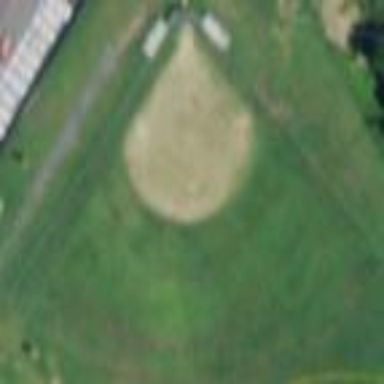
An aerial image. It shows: Baseball pitch for leisure and sports activities.